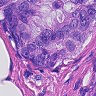
Metastatic tissue present: yes